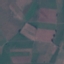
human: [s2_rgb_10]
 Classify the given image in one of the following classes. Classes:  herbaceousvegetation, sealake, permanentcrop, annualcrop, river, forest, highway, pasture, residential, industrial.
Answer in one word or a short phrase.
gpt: Pasture